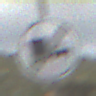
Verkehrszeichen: EndeUeberholverbotKraftfahrzeuge
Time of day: Midday
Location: Outdoor (Nature)
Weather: Overcast
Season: NotSpecified
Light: Natural